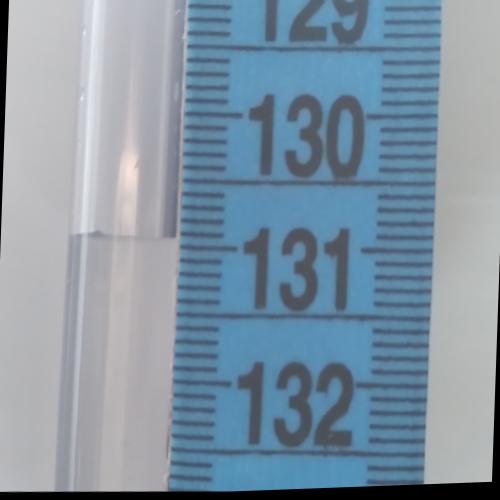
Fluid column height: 130.9 cm